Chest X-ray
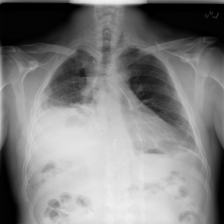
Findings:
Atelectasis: negative
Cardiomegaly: negative
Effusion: negative
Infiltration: negative
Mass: negative
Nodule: negative
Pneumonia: negative
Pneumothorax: negative
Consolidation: negative
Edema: negative
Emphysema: negative
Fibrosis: negative
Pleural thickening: positive
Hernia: negative